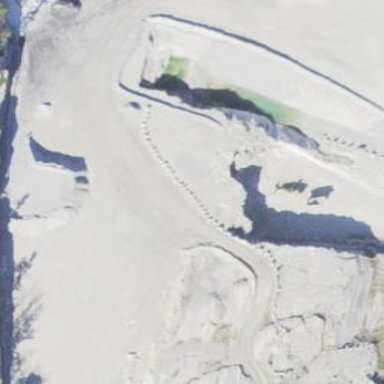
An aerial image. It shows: Quarry that is man-made.